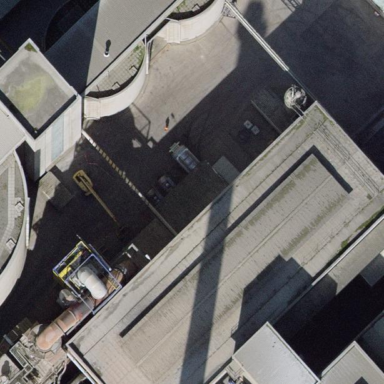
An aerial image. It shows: Industrial building.